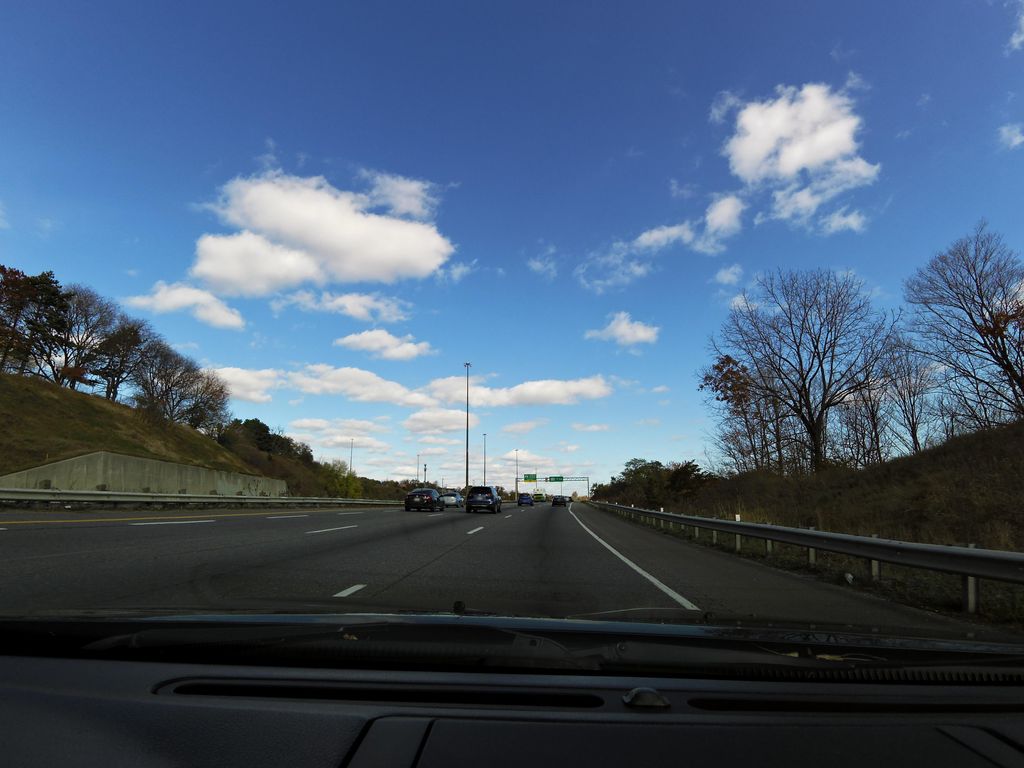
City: hamilton